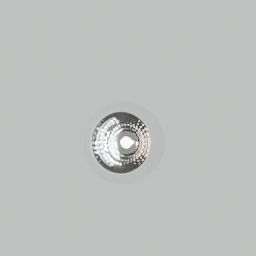
Label: lighting